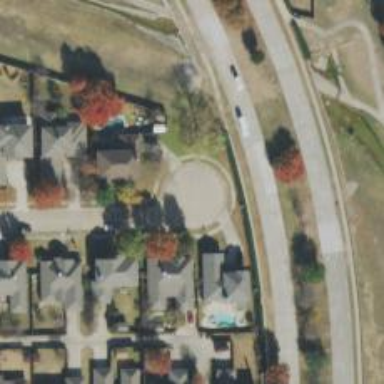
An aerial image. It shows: Circle designated as turning point on the road.